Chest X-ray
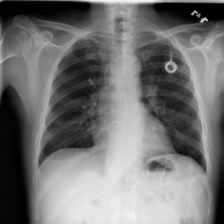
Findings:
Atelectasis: negative
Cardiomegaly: negative
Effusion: negative
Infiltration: negative
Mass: negative
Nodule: negative
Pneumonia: negative
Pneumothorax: negative
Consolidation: negative
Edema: negative
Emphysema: negative
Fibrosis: negative
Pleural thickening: negative
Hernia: negative